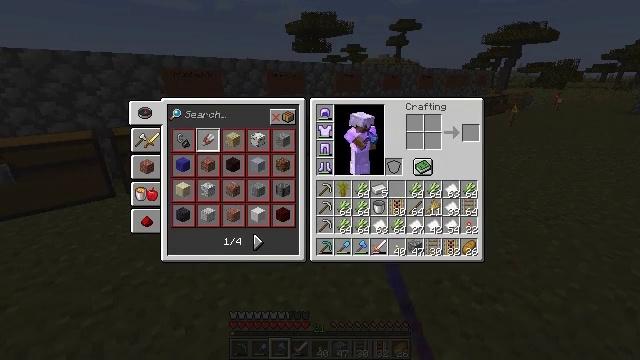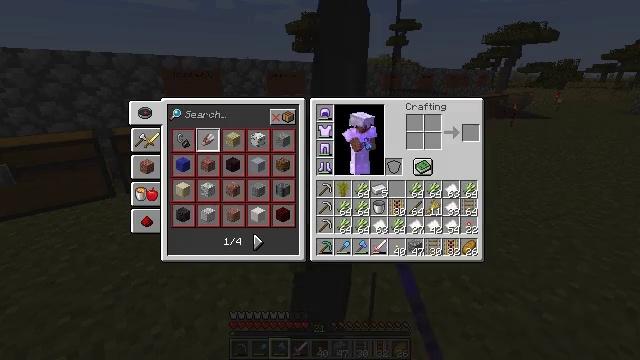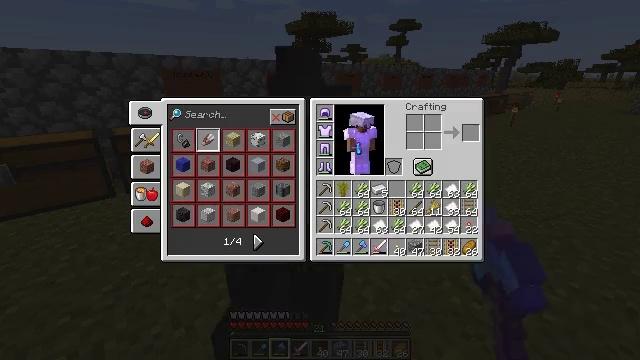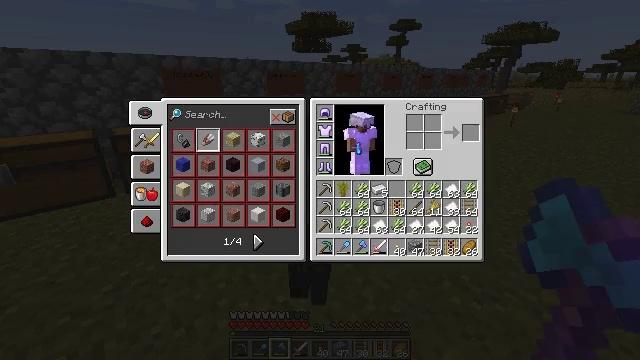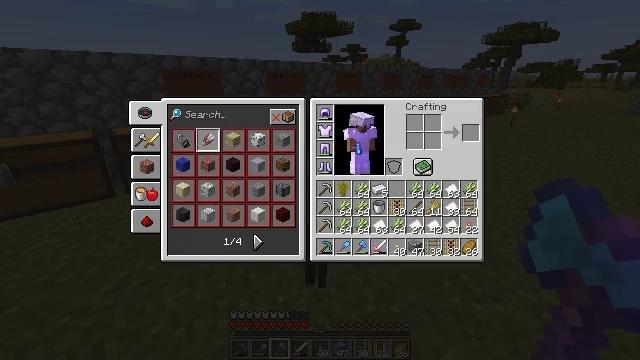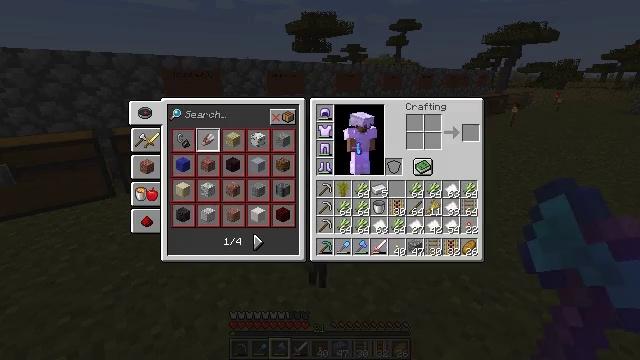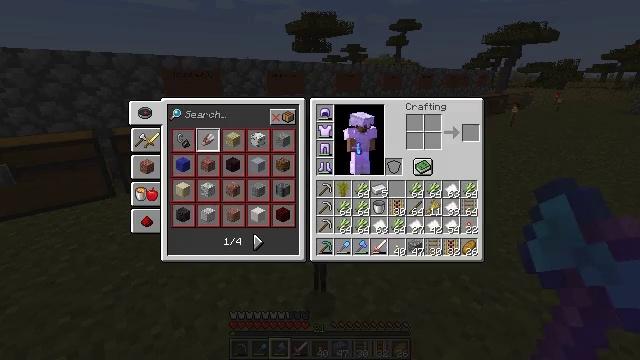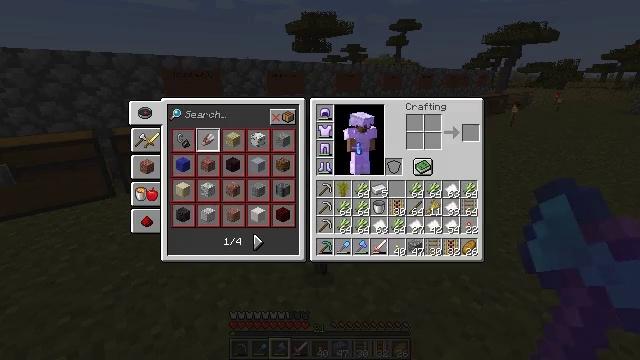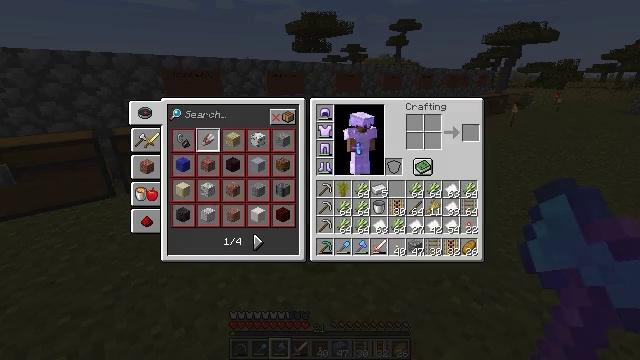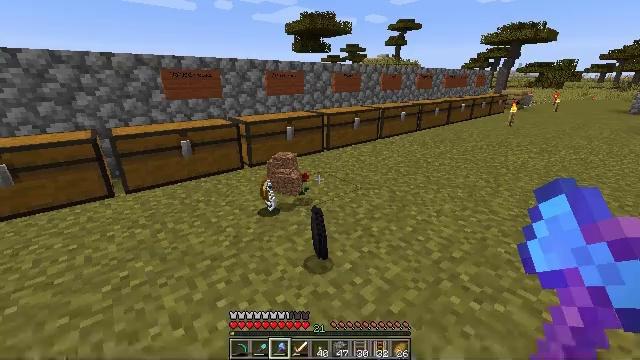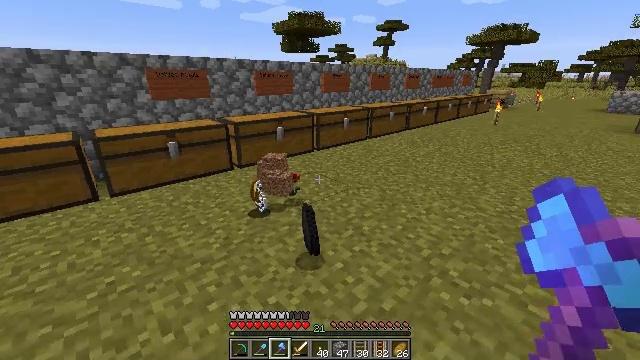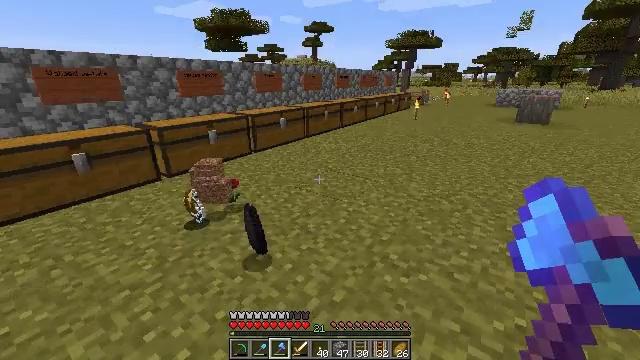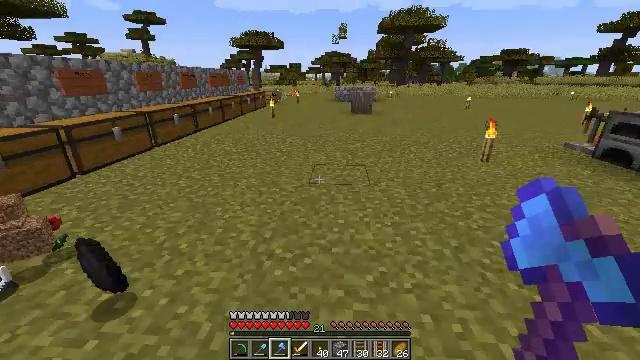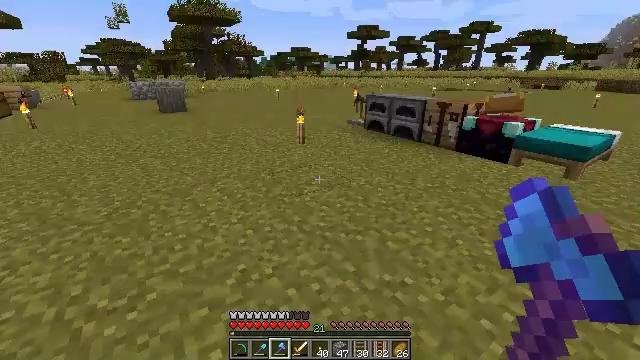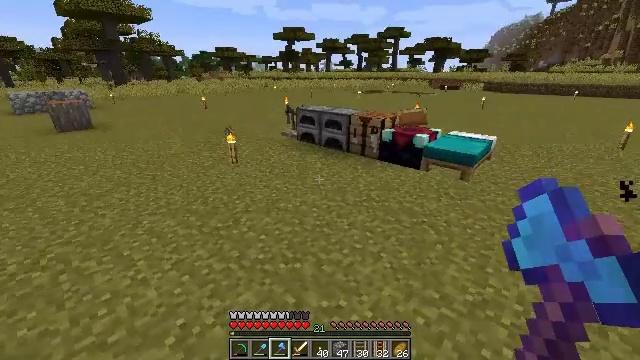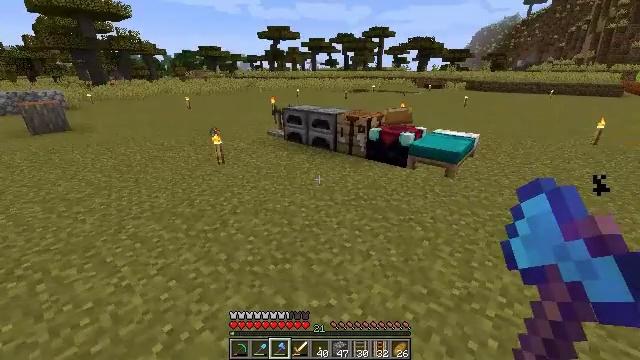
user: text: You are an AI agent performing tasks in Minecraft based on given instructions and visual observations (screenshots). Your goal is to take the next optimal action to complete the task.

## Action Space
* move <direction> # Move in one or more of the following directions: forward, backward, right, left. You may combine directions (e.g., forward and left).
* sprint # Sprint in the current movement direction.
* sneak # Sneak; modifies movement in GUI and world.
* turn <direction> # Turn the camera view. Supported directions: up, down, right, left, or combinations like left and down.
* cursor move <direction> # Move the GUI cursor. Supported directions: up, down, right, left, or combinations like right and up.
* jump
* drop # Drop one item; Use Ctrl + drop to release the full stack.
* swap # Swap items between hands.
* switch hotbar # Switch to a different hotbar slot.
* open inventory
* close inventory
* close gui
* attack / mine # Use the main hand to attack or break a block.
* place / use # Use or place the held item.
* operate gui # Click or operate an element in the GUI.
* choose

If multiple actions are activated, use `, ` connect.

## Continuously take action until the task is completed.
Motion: motion action
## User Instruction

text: Drop an acacia sapling.
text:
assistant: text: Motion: open gui
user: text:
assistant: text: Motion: no_op
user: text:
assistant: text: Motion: no_op
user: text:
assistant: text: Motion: no_op
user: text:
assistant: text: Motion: no_op
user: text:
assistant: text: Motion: no_op
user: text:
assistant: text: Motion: no_op
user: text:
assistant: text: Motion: no_op
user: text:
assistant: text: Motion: no_op
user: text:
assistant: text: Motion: turn right, close gui
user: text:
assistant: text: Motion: turn right
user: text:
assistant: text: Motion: turn right
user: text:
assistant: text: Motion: turn right and down
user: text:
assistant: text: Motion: move right, turn right, jump
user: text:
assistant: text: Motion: move right, turn right, jump
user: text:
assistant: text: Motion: move right, jump
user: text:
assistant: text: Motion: move right, jump
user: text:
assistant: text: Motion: move right
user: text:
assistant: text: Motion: move right
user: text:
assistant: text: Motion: move right
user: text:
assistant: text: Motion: move right
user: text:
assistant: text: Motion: move right
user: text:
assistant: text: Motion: move right, turn left and down
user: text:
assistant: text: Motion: move right, turn left and down
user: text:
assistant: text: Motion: move forward, turn left and down
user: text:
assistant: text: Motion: move forward, turn left
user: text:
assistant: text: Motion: move forward, turn left
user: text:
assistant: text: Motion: move forward, turn left
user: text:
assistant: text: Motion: move forward, turn left
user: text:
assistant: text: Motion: move forward, turn left